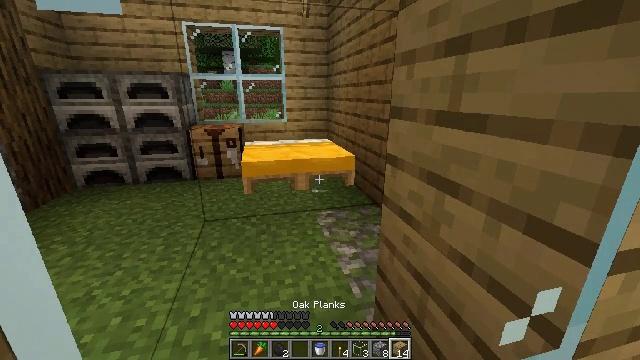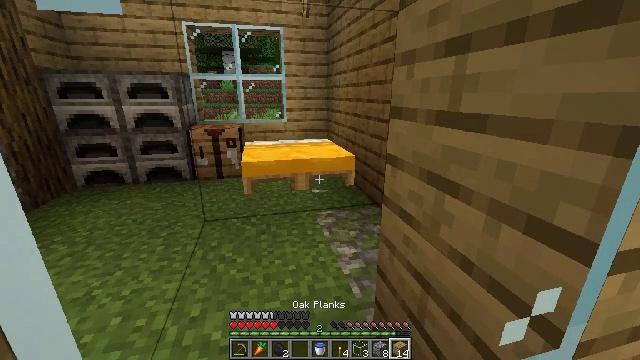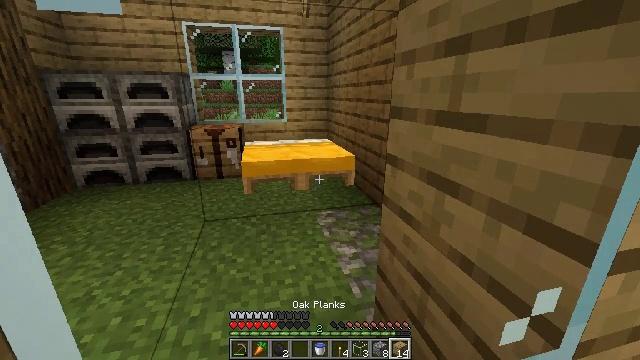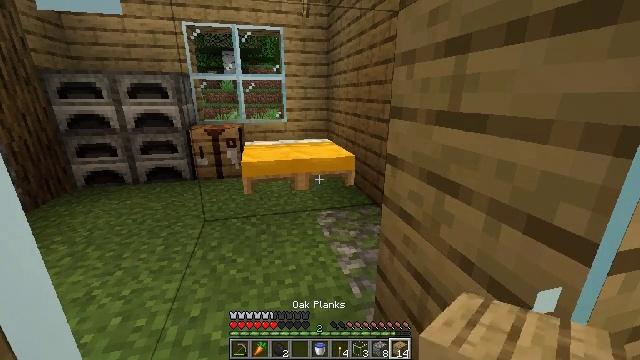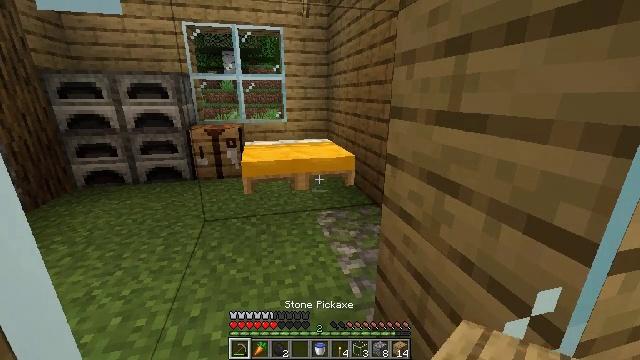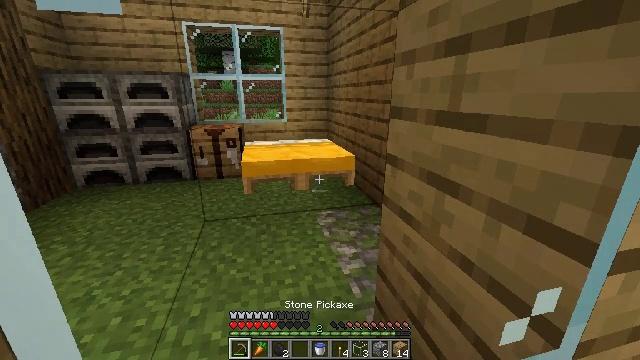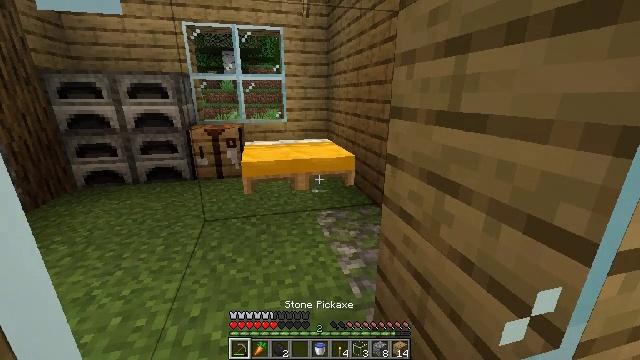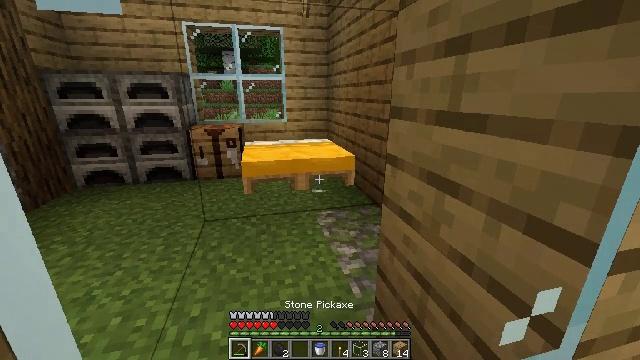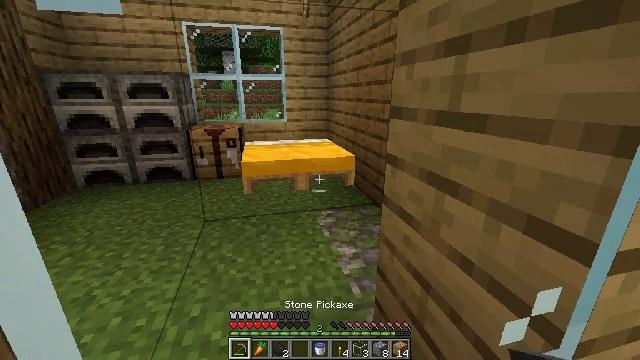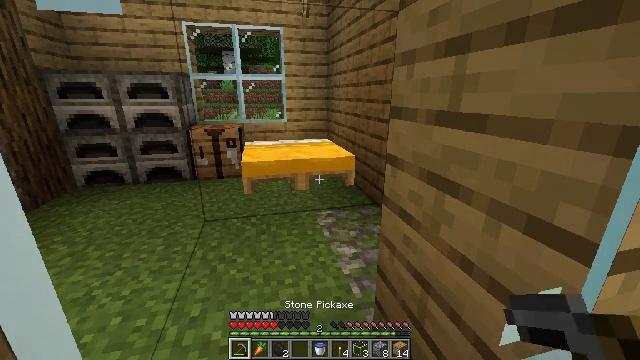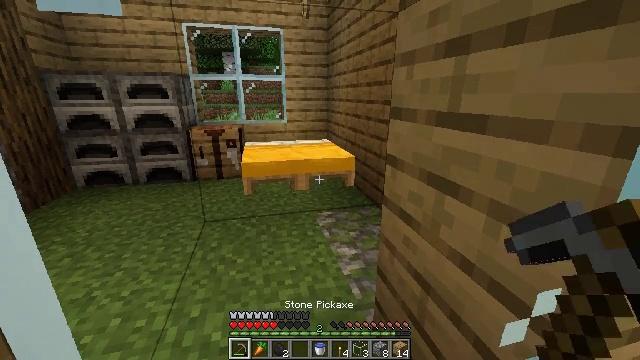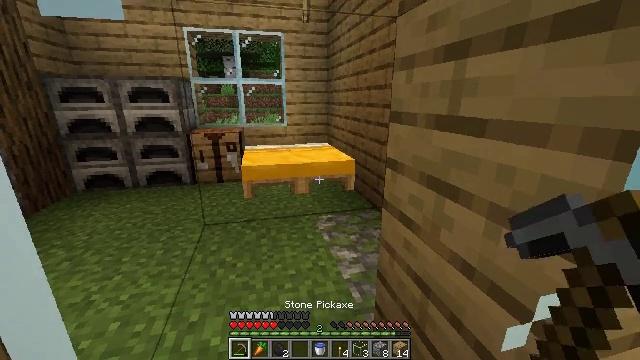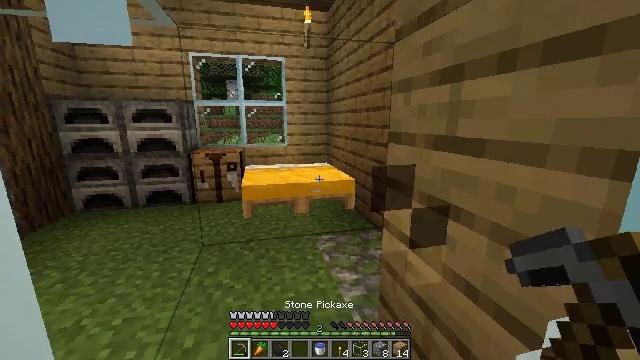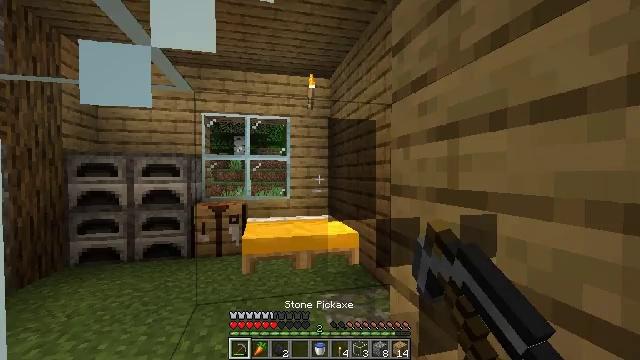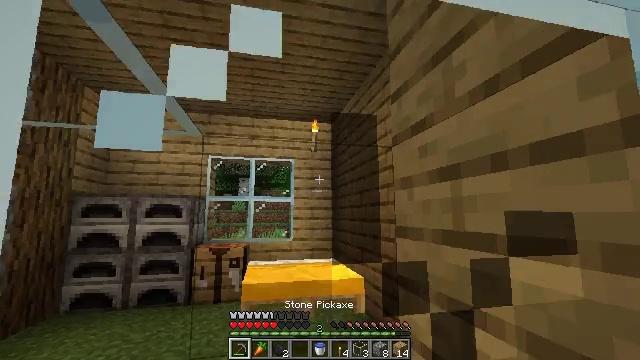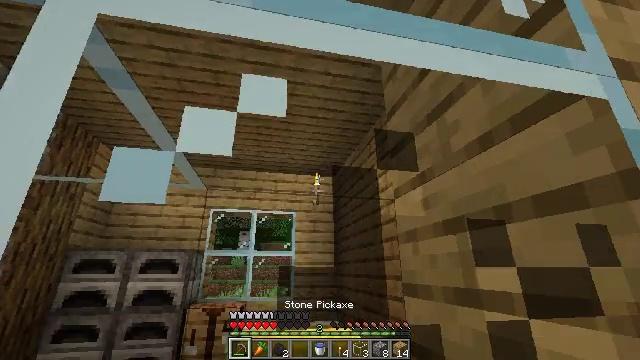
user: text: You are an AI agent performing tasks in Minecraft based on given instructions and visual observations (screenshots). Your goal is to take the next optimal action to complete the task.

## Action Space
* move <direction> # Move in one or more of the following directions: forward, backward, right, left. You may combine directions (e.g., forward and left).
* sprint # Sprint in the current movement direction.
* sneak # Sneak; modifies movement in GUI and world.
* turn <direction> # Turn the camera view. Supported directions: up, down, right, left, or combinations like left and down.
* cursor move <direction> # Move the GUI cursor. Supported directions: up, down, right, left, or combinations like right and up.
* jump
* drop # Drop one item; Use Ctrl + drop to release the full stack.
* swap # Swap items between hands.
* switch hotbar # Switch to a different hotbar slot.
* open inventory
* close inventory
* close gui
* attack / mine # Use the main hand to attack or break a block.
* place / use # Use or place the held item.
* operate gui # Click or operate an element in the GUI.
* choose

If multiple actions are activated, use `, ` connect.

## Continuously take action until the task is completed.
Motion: motion action
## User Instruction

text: Remove the glass to use the space.
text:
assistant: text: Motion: no_op
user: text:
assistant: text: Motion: no_op
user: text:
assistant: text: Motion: no_op
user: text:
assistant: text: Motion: no_op
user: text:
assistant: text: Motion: no_op
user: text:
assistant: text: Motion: no_op
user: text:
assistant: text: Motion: no_op
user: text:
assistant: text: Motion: no_op
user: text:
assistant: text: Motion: no_op
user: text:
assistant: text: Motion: no_op
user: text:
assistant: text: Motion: no_op
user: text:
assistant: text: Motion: turn up, attack / mine
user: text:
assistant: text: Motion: turn up, attack / mine
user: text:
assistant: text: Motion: turn up, attack / mine
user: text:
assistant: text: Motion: turn up, attack / mine
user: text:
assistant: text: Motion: turn up, attack / mine
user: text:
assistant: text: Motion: attack / mine
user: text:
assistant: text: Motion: attack / mine
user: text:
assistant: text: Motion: attack / mine
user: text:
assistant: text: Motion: attack / mine
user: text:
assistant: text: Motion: attack / mine
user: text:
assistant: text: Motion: attack / mine
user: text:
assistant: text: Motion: attack / mine
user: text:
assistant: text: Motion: attack / mine
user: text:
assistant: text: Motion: attack / mine
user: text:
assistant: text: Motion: no_op